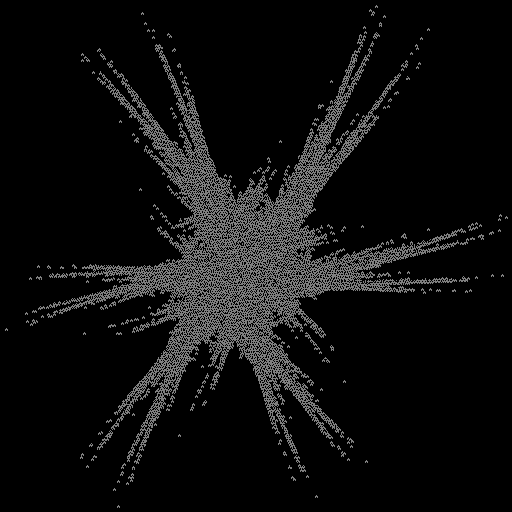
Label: gaku